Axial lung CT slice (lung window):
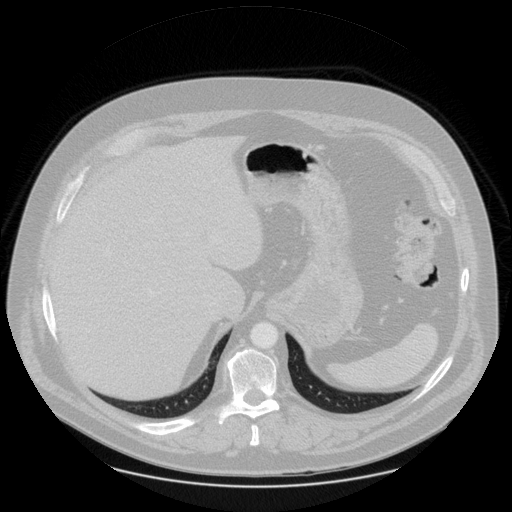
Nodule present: no